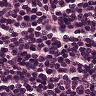
Metastatic tissue present: no